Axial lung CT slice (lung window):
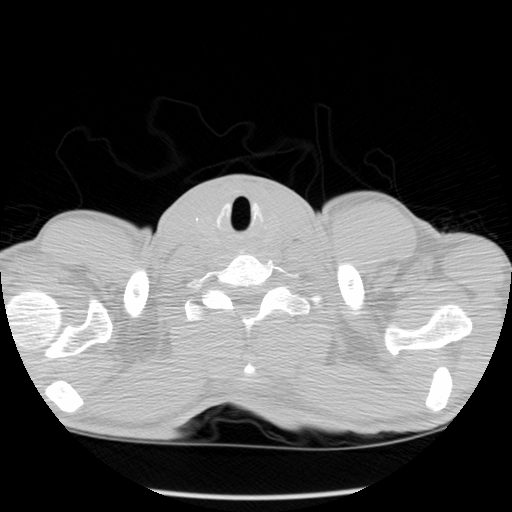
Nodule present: no